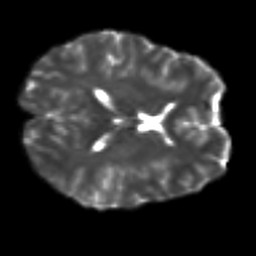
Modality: T2w
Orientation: axial
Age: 25
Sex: female
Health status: healthy
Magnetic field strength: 3 T
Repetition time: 8.4 s
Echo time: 0.0926 s